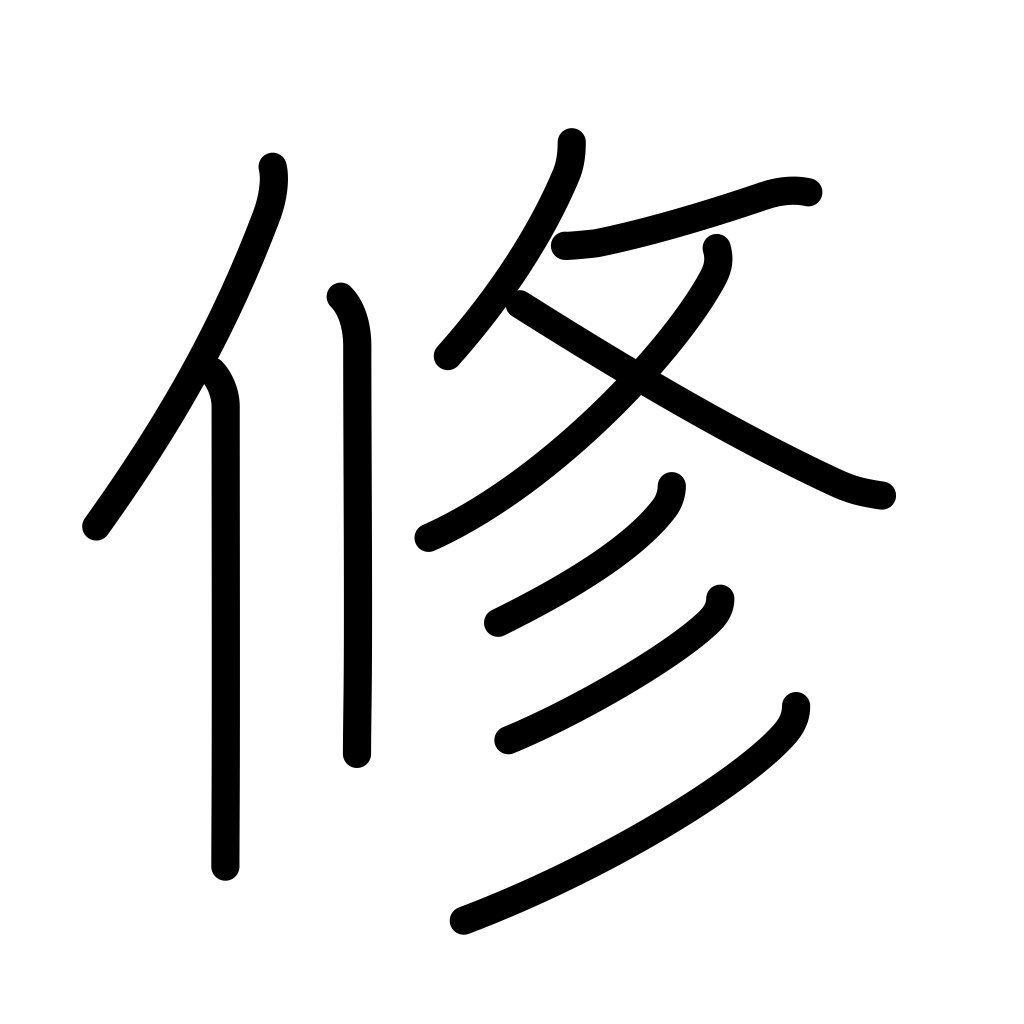
Meaning: discipline, conduct oneself well, study, master